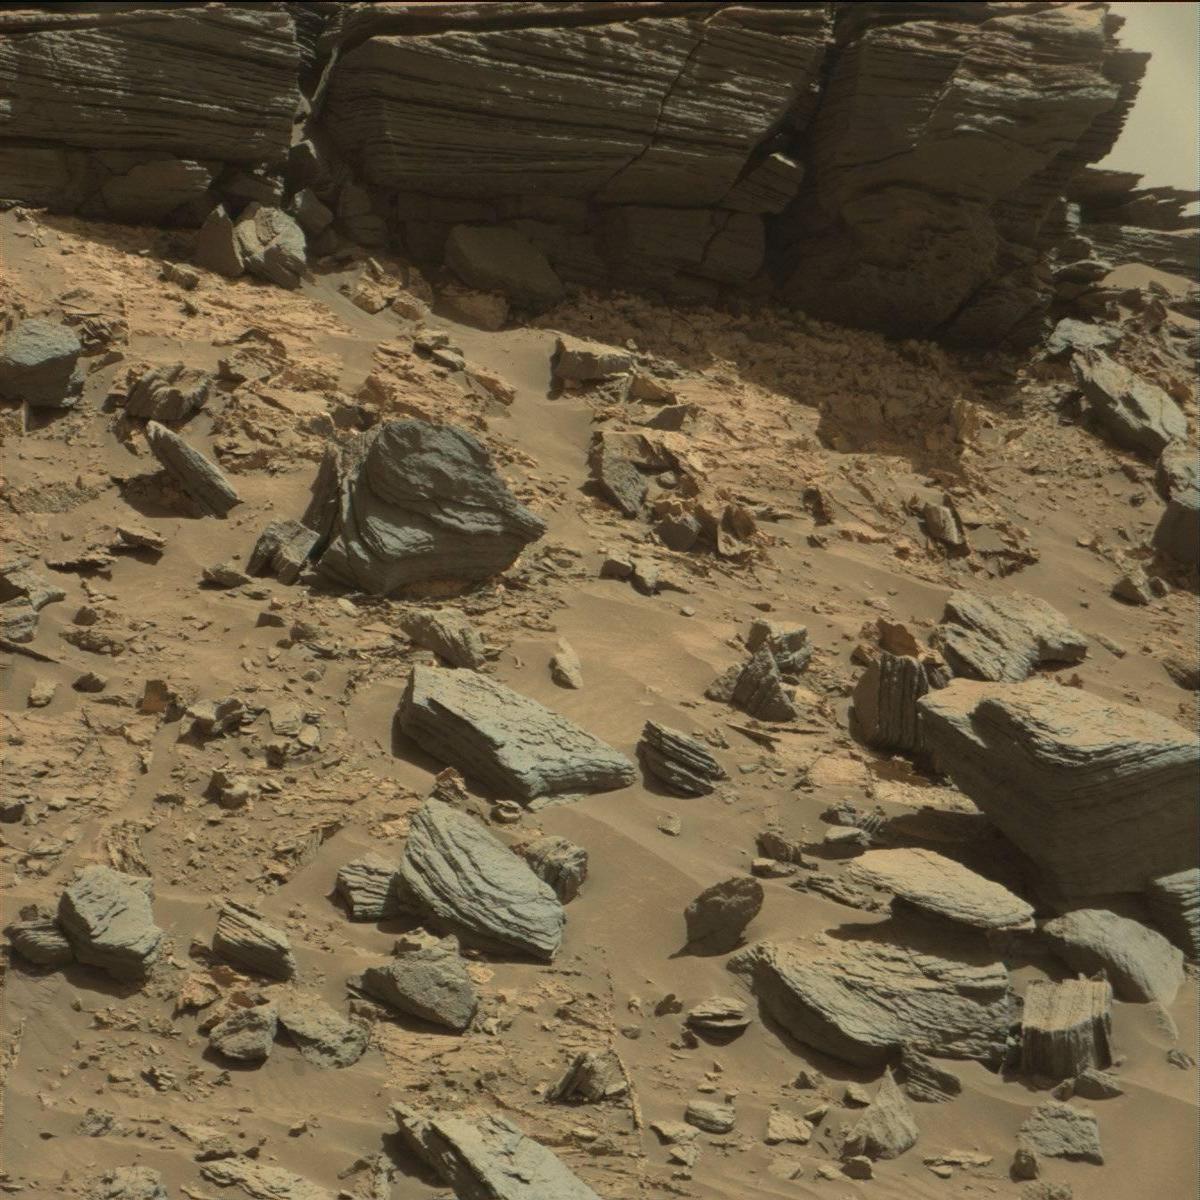
Terrain classes present: Bedrock, Rock, Sand / Soil, Sky